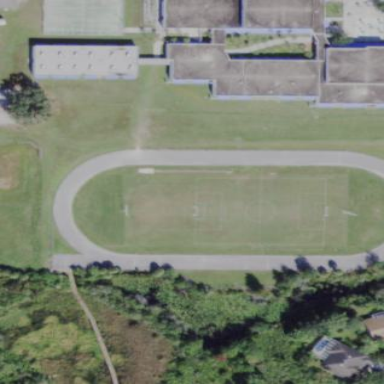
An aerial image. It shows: Athletics track located in leisure land area.